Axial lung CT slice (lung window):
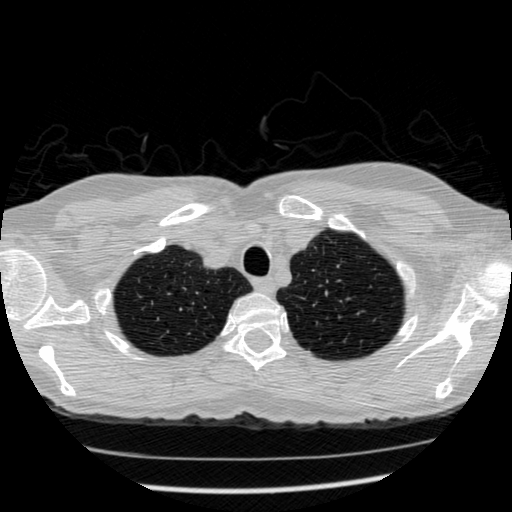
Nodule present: no